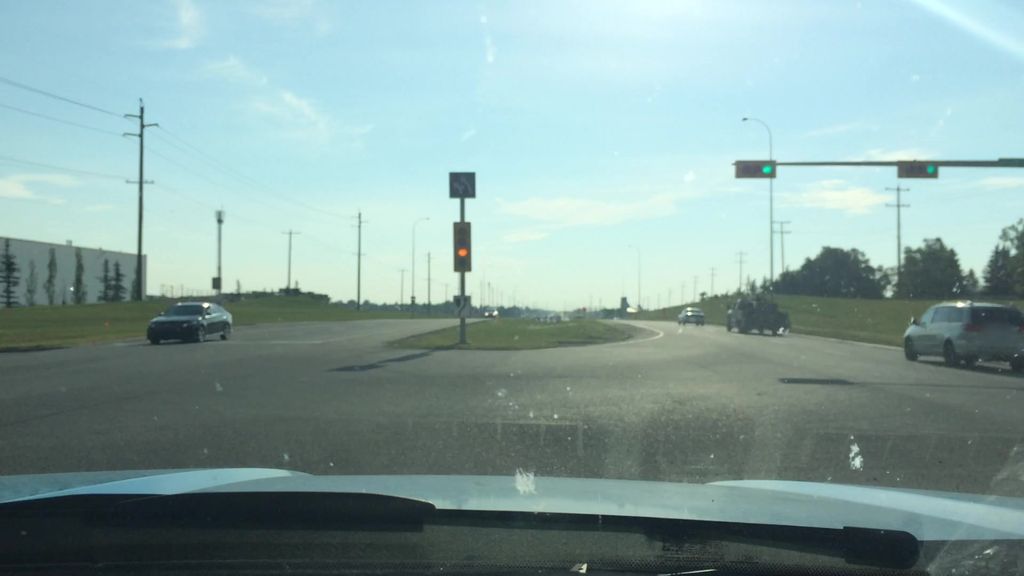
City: calgary